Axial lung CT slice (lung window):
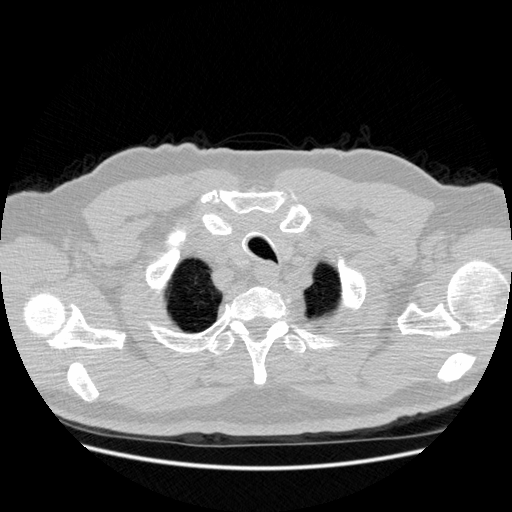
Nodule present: no